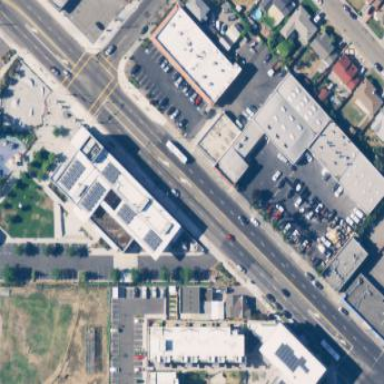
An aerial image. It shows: Community center building.